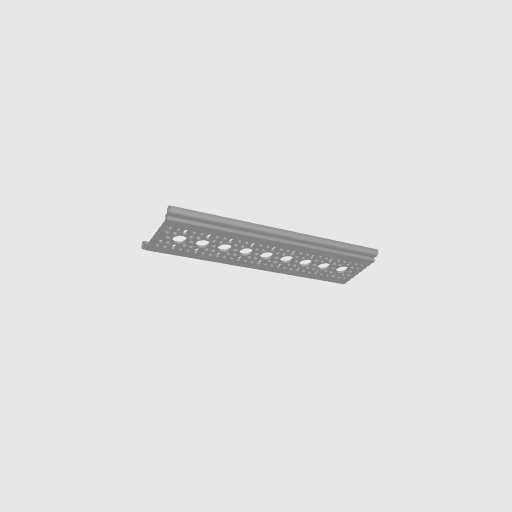
Part: RailChannel9H